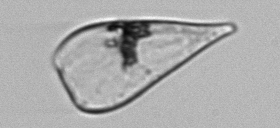
Label: Licmophora